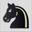
Piece: bN